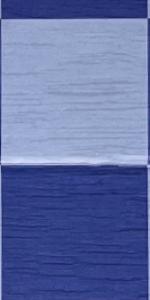
Label: Empty